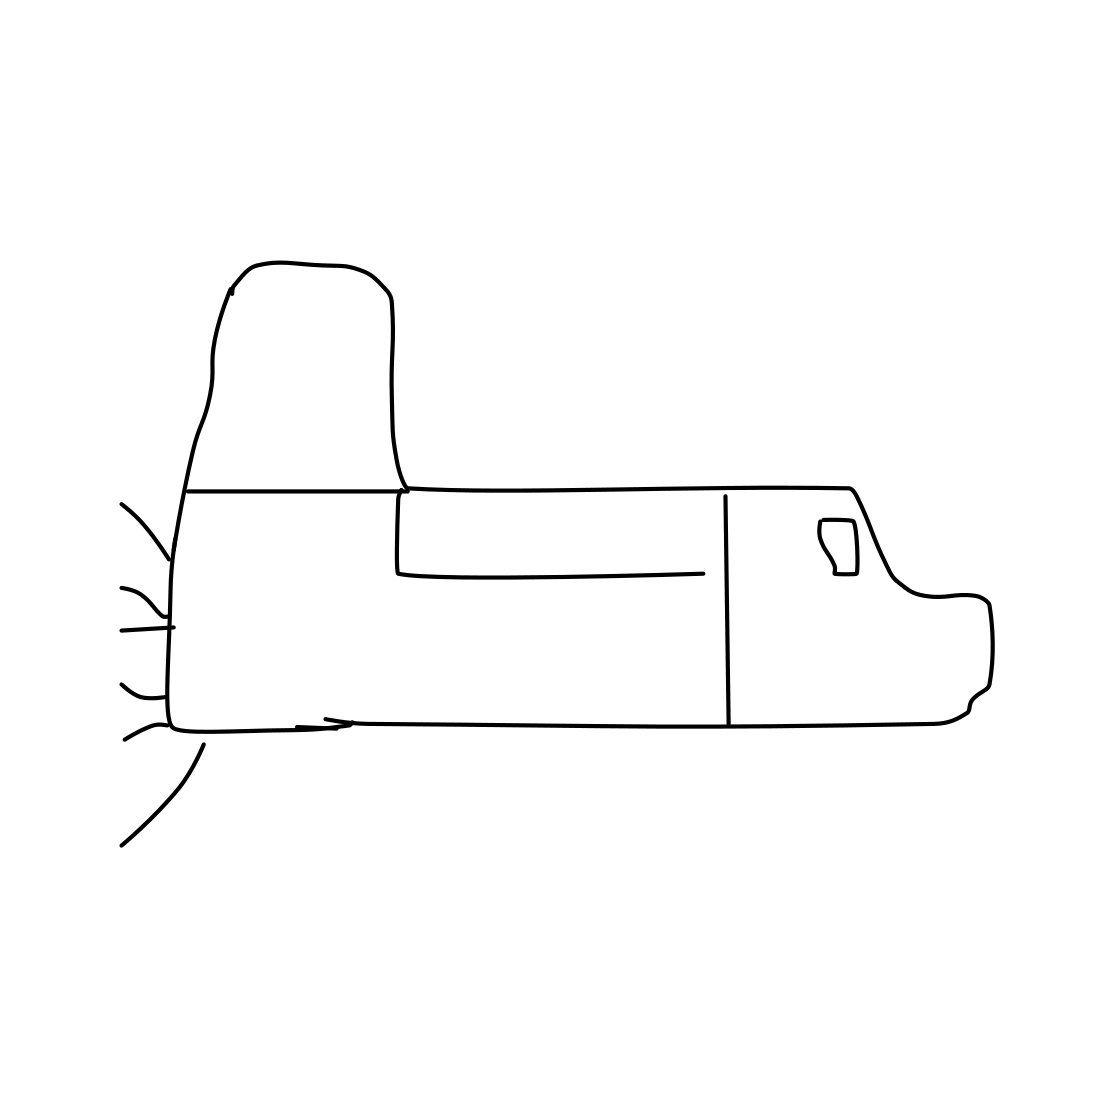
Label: space shuttle